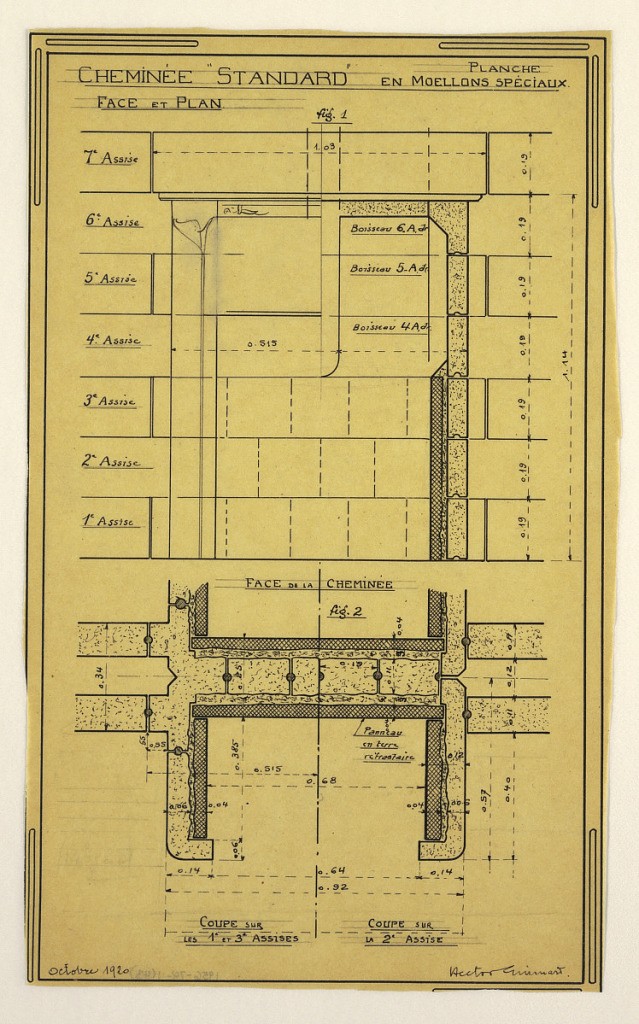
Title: Design for a Mass-Operational House Designed by Hector Guimard, Chimney Construction
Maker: Hector Guimard, French, 1867–1942
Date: October 1920
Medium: Pen and black ink, graphite on tracing paper
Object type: Drawing
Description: Design for a mass-operational house by Guimard, detailing chimney construction.